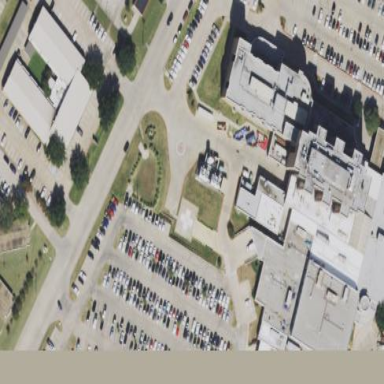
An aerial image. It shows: Hospital providing healthcare services.